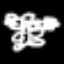
Label: angel